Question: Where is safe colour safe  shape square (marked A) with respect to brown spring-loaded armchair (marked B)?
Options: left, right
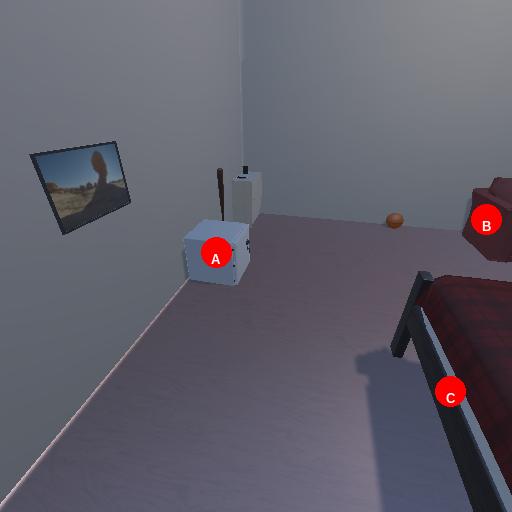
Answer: left